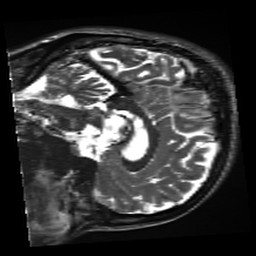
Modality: inplaneT2
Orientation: sagittal
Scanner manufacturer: siemens
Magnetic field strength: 3 T
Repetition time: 11 s
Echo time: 0.059 s